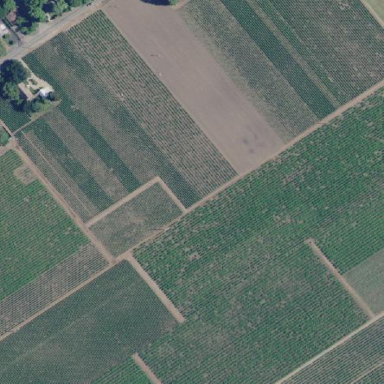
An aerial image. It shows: Vineyard with grape crops.